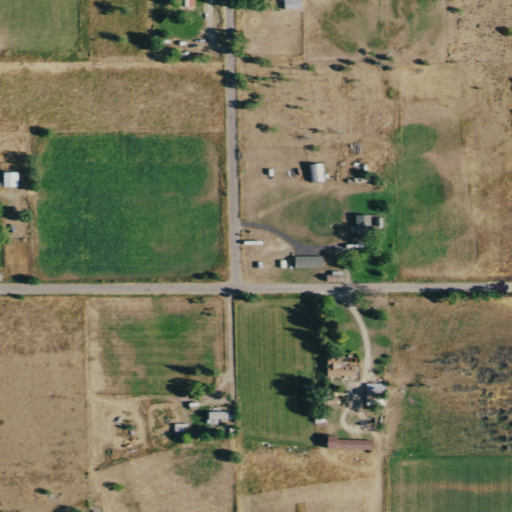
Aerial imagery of mountain in Colorado named Morrisania Mesa containing cultivated crops, pasture, open development, deciduous forest, evergreen forest, low intensity development, and medium intensity development